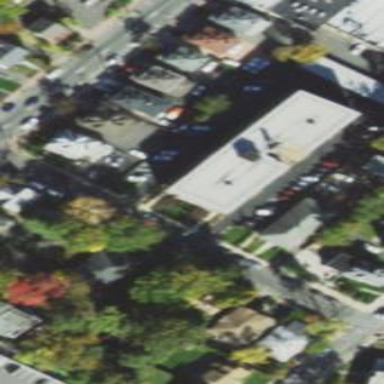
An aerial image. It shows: Flat-roofed building.